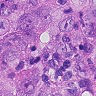
Metastatic tissue present: yes